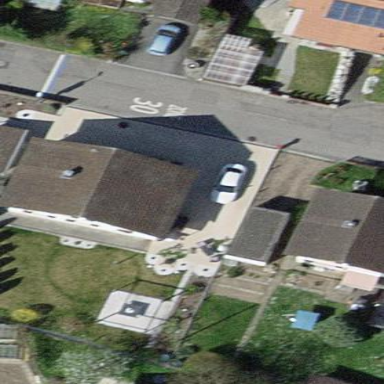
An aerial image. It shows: House with gabled roof. The roof extends across the building.